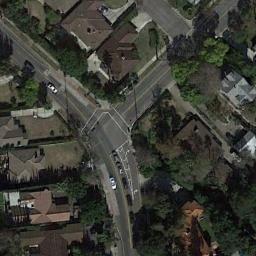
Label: intersection